Current action and preconditions to check: trajectory_clear

Your task: For each precondition in the list above, predict whether it will hold at this action.

Consider the current scene as observed from the mobile robot's camera, and analyze the predicted future states of all dynamic agents (e.g., people, animals, vehicles, or any moving entities) within the NEXT SECOND.

IMPORTANT: Only answer "very likely" if you are absolutely certain—based on strong, clear evidence—that a dynamic agent will violate the precondition in the predicted future state. Do NOT answer "very likely" for unlikely, ambiguous, or low-probability risks.

Ask yourself for each precondition: Is there a high probability, with clear and convincing evidence, that the predicted future states of any dynamic agent will interfere with the predicted future state of the currently executing action within the NEXT SECOND, causing that precondition to fail?

Assess the risk level based on these predictions. Use "likely" or "very likely" if motions create a clear risk of interference.

Use "neutral" or "improbable" if agents are nearby but their predicted paths are clearly diverging or non-conflicting.

Failure Risk Categories: "very improbable", "improbable", "neutral", "likely", "very likely"

Answer Format: Output ONLY the probability_of_failure value from these categories: "very improbable", "improbable", "neutral", "likely", "very likely"

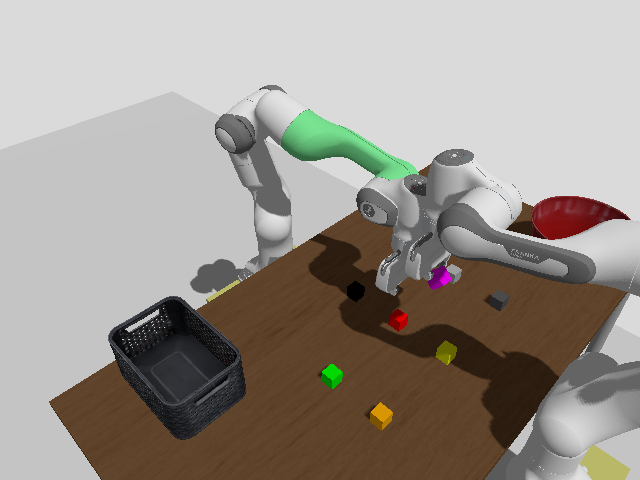

Answer: neutral